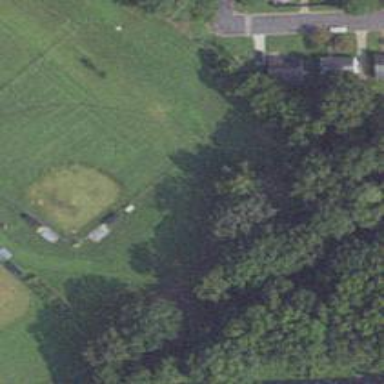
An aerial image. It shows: Grass pitch designated for softball.